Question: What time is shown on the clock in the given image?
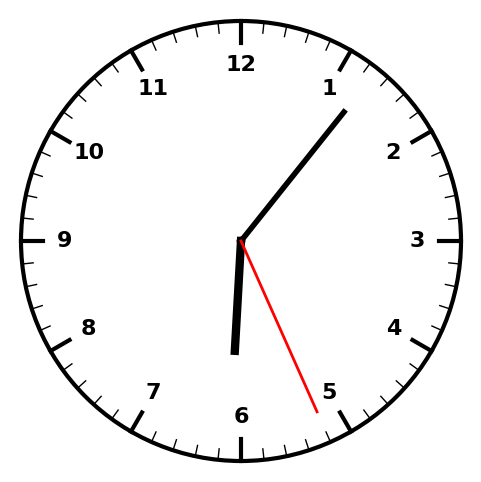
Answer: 06:06:26